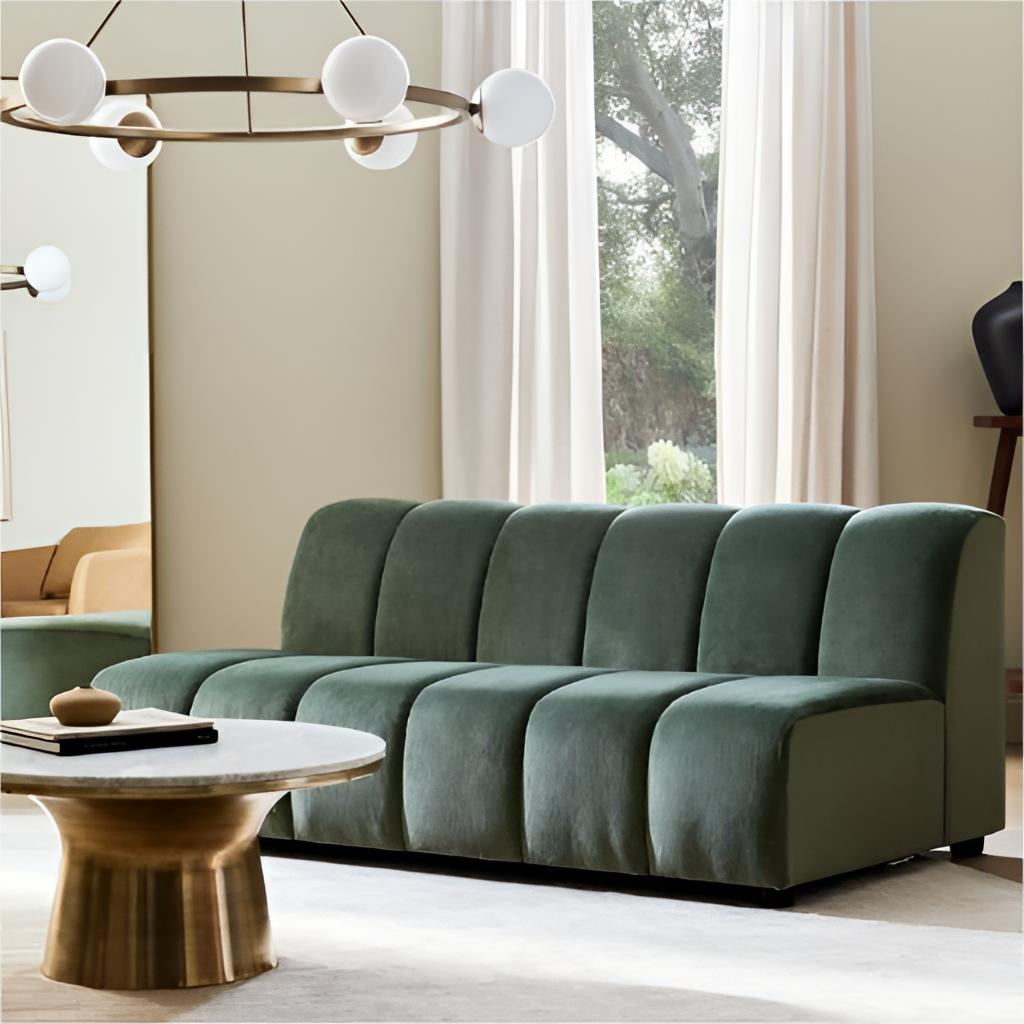
living room, velvet sofa, beige paint wallpaper, with solid pattern, beige carpet flooring, with plain pattern, modern